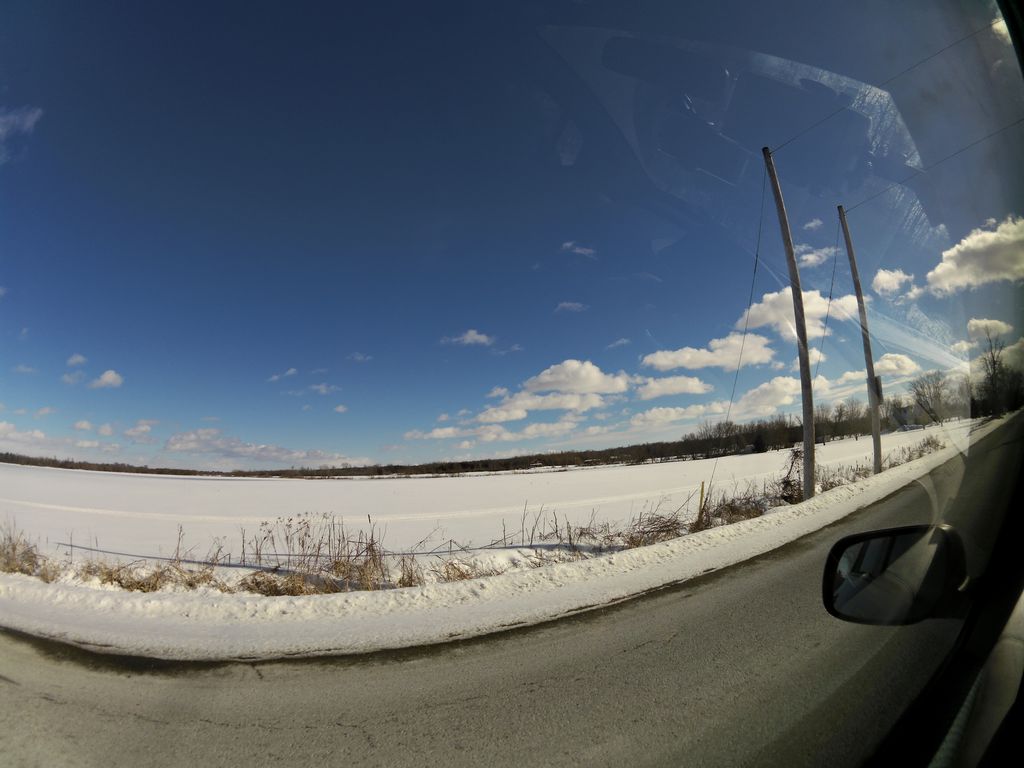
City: ottawa-gatineau